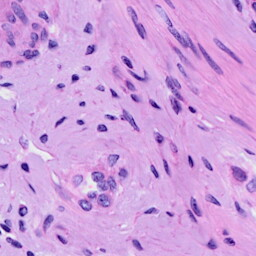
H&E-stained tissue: Cervix